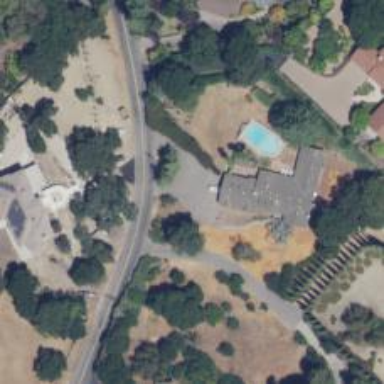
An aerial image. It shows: Driveway.